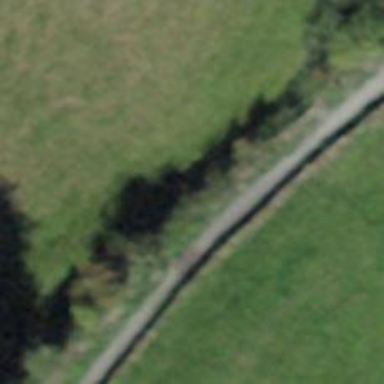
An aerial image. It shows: Unpaved footway.